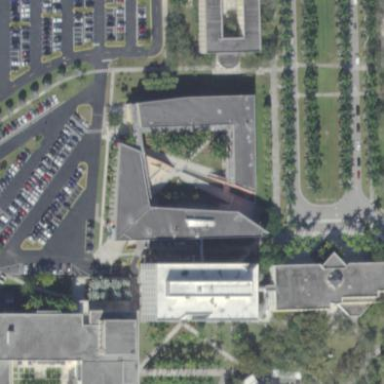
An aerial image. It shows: University building.